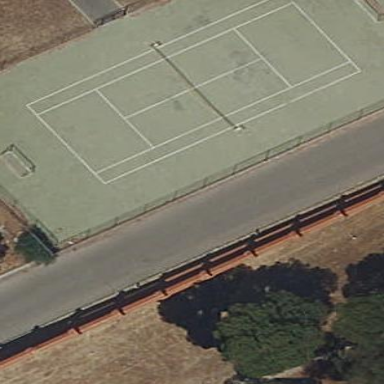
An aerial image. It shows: Tennis court in leisure pitch.